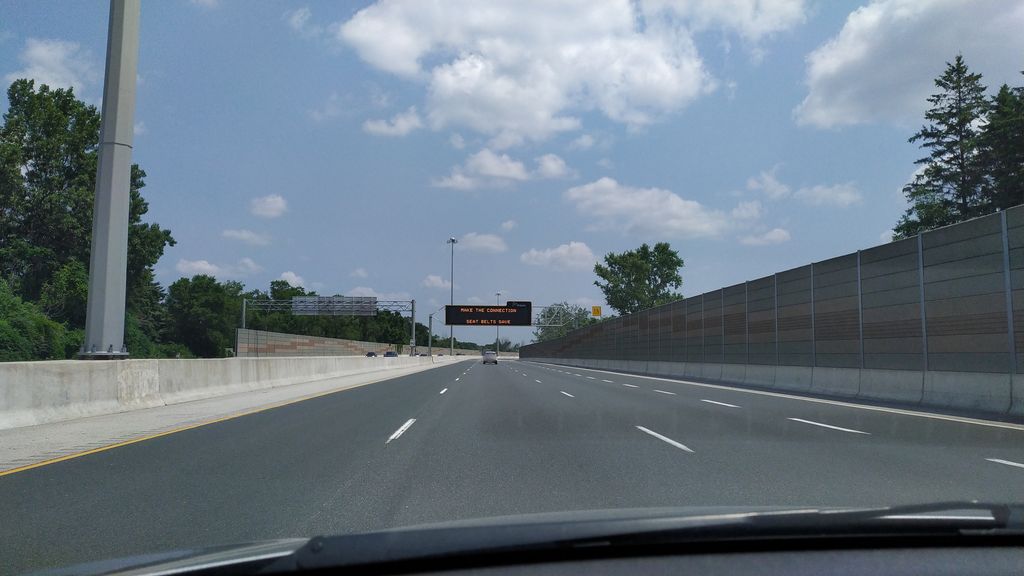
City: kitchener-waterloo